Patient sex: F
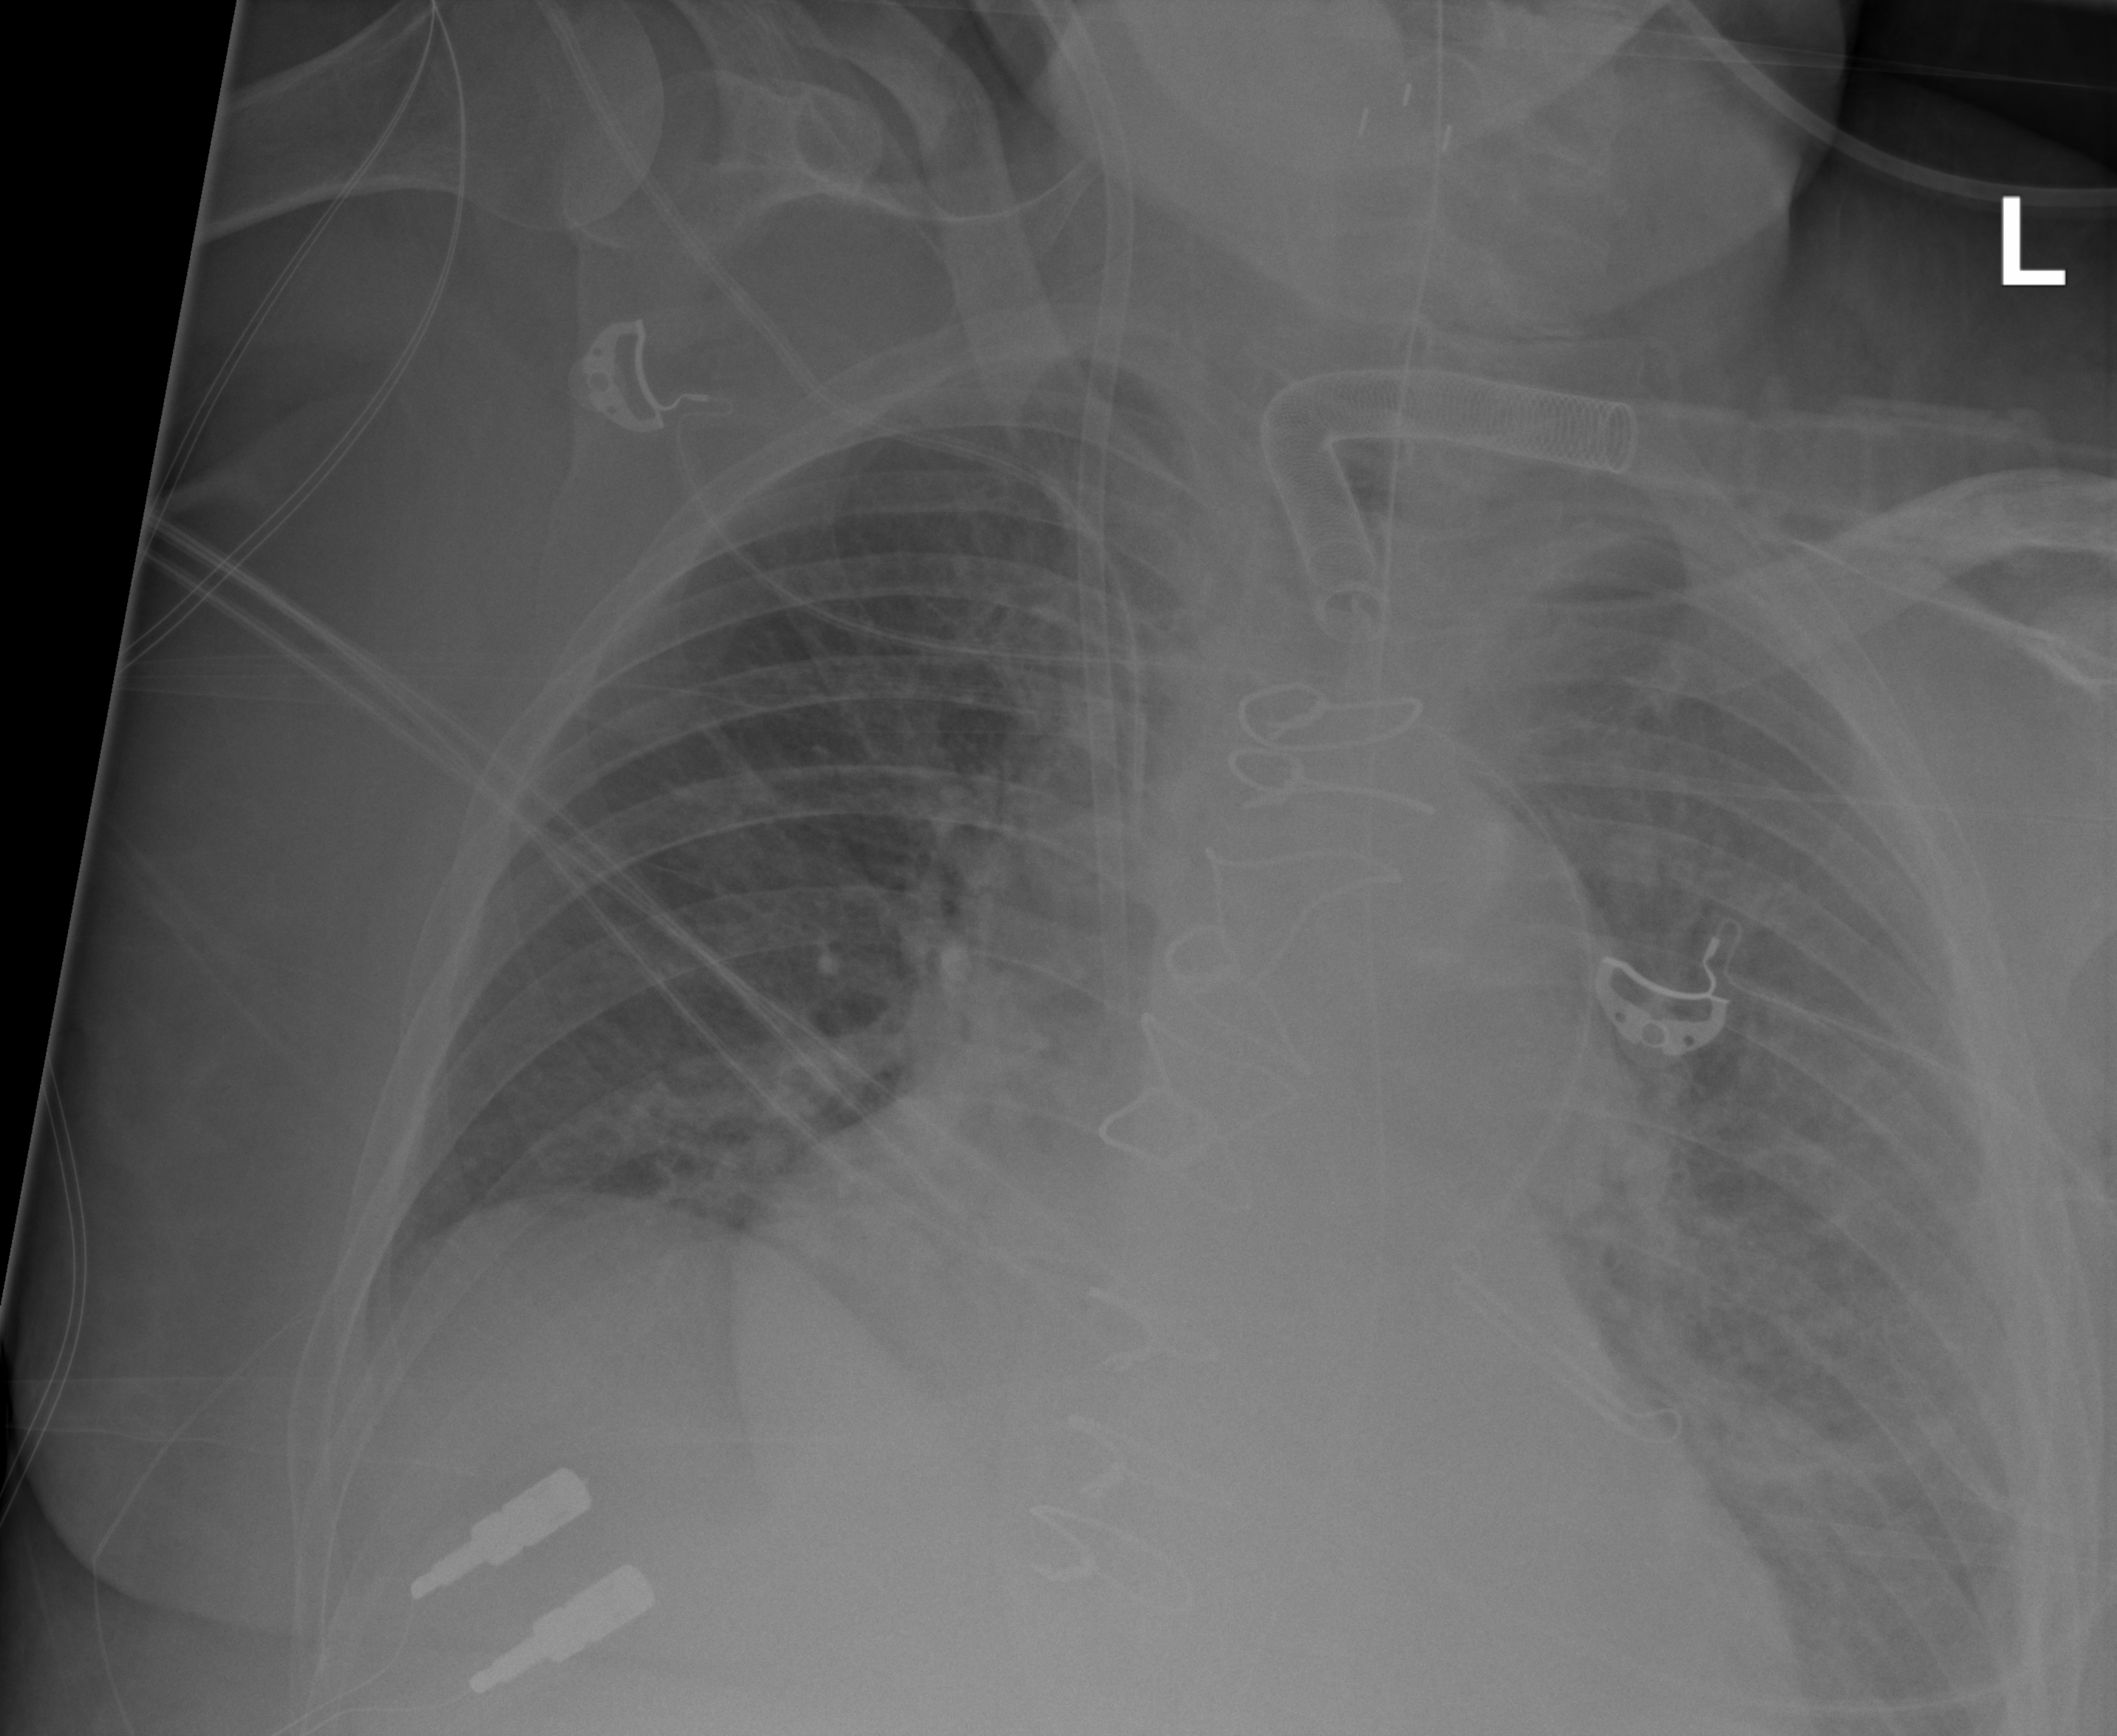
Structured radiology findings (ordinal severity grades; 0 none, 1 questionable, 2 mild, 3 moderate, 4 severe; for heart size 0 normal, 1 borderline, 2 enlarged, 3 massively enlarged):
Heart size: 2
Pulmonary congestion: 2
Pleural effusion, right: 0
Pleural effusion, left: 2
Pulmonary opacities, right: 0
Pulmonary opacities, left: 2
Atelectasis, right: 0
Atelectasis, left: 2